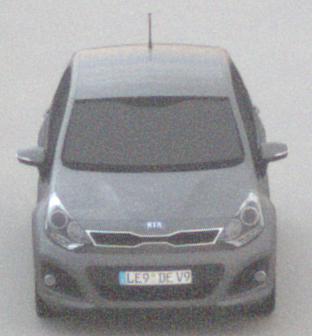
Make: KIA
Model: Rio 1.2
Detailed model: Rio (UB)
Model produced from: 2011/09
Model produced until: 2015/01
Doors: 3
Color: gray
Road condition: dry road
Daytime: night
Contrast: low contrast